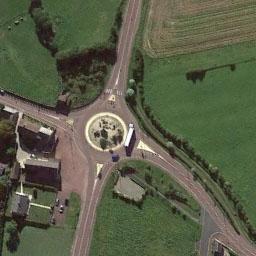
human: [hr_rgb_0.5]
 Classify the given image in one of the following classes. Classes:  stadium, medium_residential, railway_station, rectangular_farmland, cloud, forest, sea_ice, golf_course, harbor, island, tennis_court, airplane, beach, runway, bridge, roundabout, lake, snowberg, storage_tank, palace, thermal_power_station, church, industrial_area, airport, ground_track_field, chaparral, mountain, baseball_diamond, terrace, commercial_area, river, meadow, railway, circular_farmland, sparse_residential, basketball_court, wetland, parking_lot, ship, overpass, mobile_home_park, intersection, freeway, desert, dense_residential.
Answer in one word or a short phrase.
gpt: roundabout